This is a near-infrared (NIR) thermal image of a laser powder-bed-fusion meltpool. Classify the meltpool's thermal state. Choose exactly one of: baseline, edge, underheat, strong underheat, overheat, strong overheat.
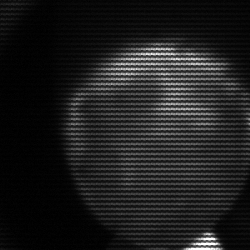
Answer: edge